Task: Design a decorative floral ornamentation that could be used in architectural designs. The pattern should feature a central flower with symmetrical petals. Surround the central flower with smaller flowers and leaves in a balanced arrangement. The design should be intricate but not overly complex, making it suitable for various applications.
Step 823:
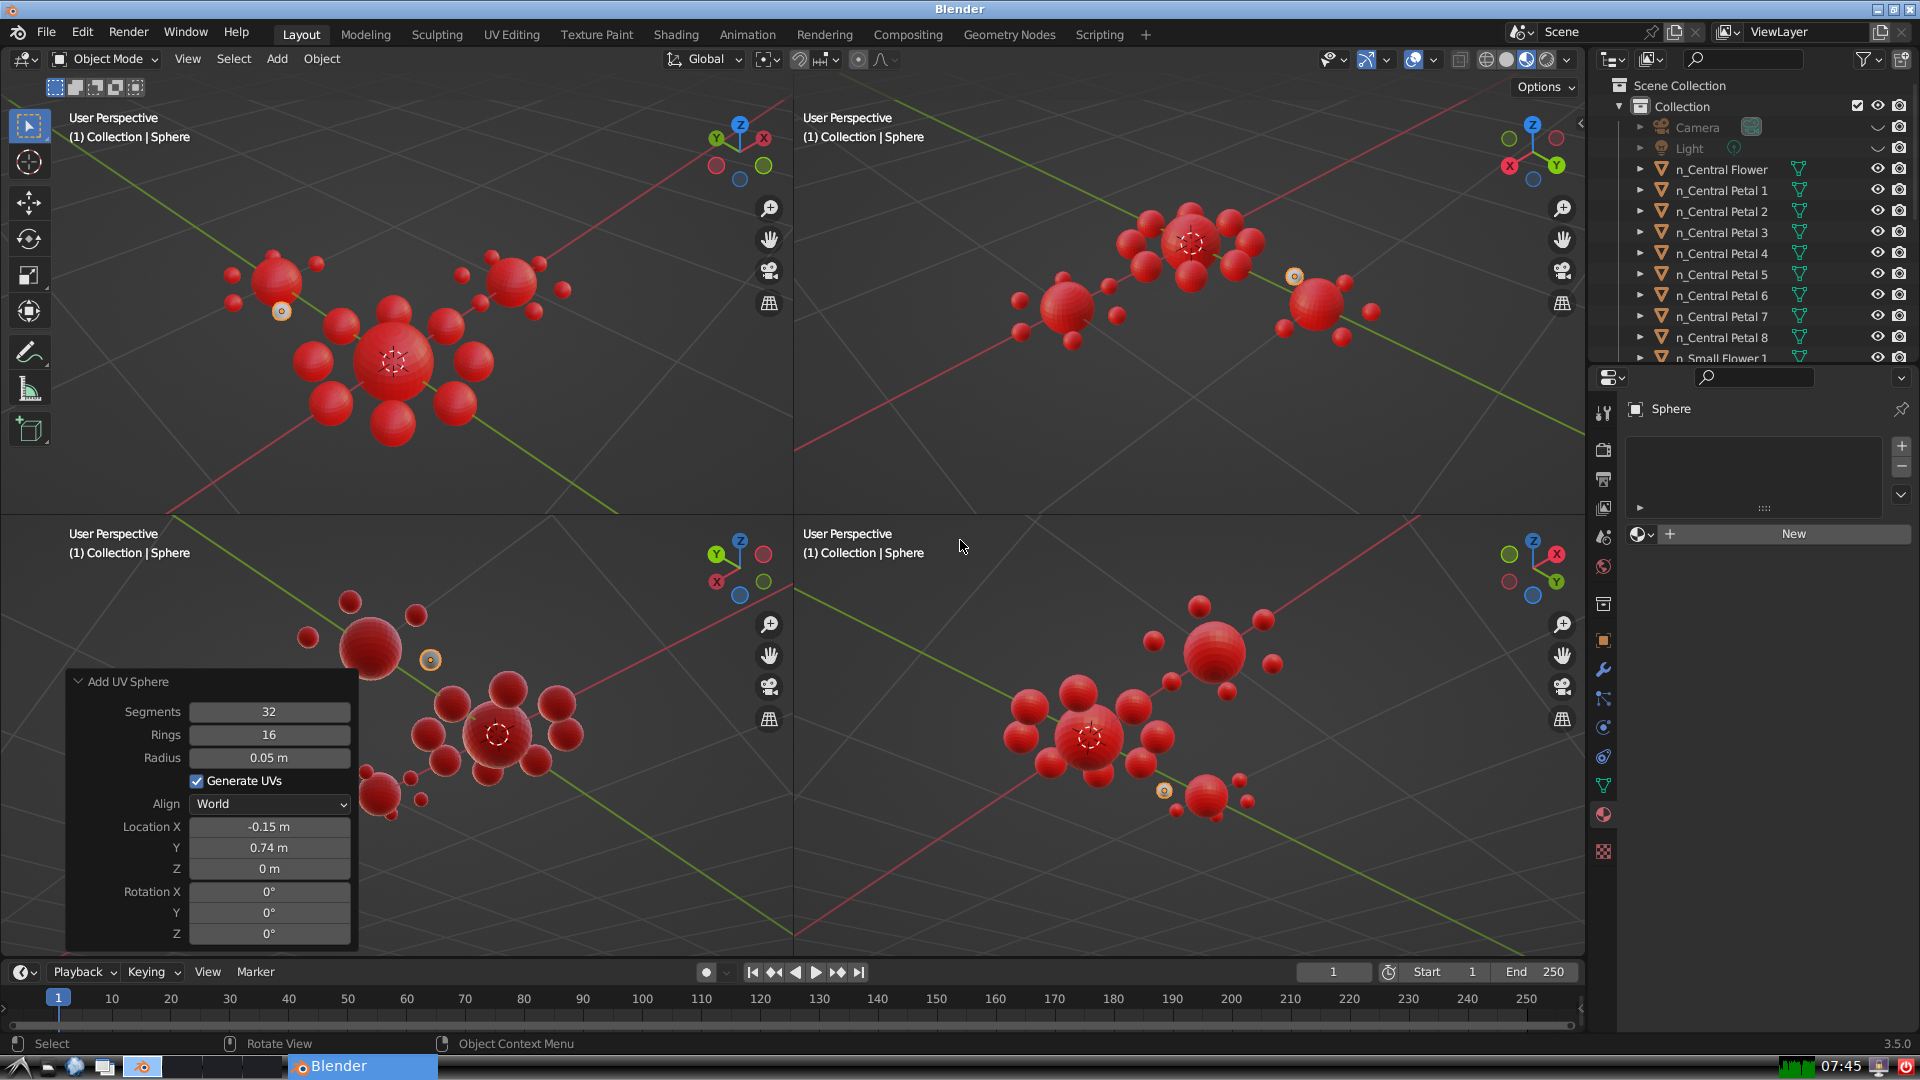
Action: {"key_press": ['Ctrl, Home']}